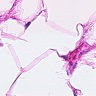
Metastatic tissue present: no